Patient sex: F
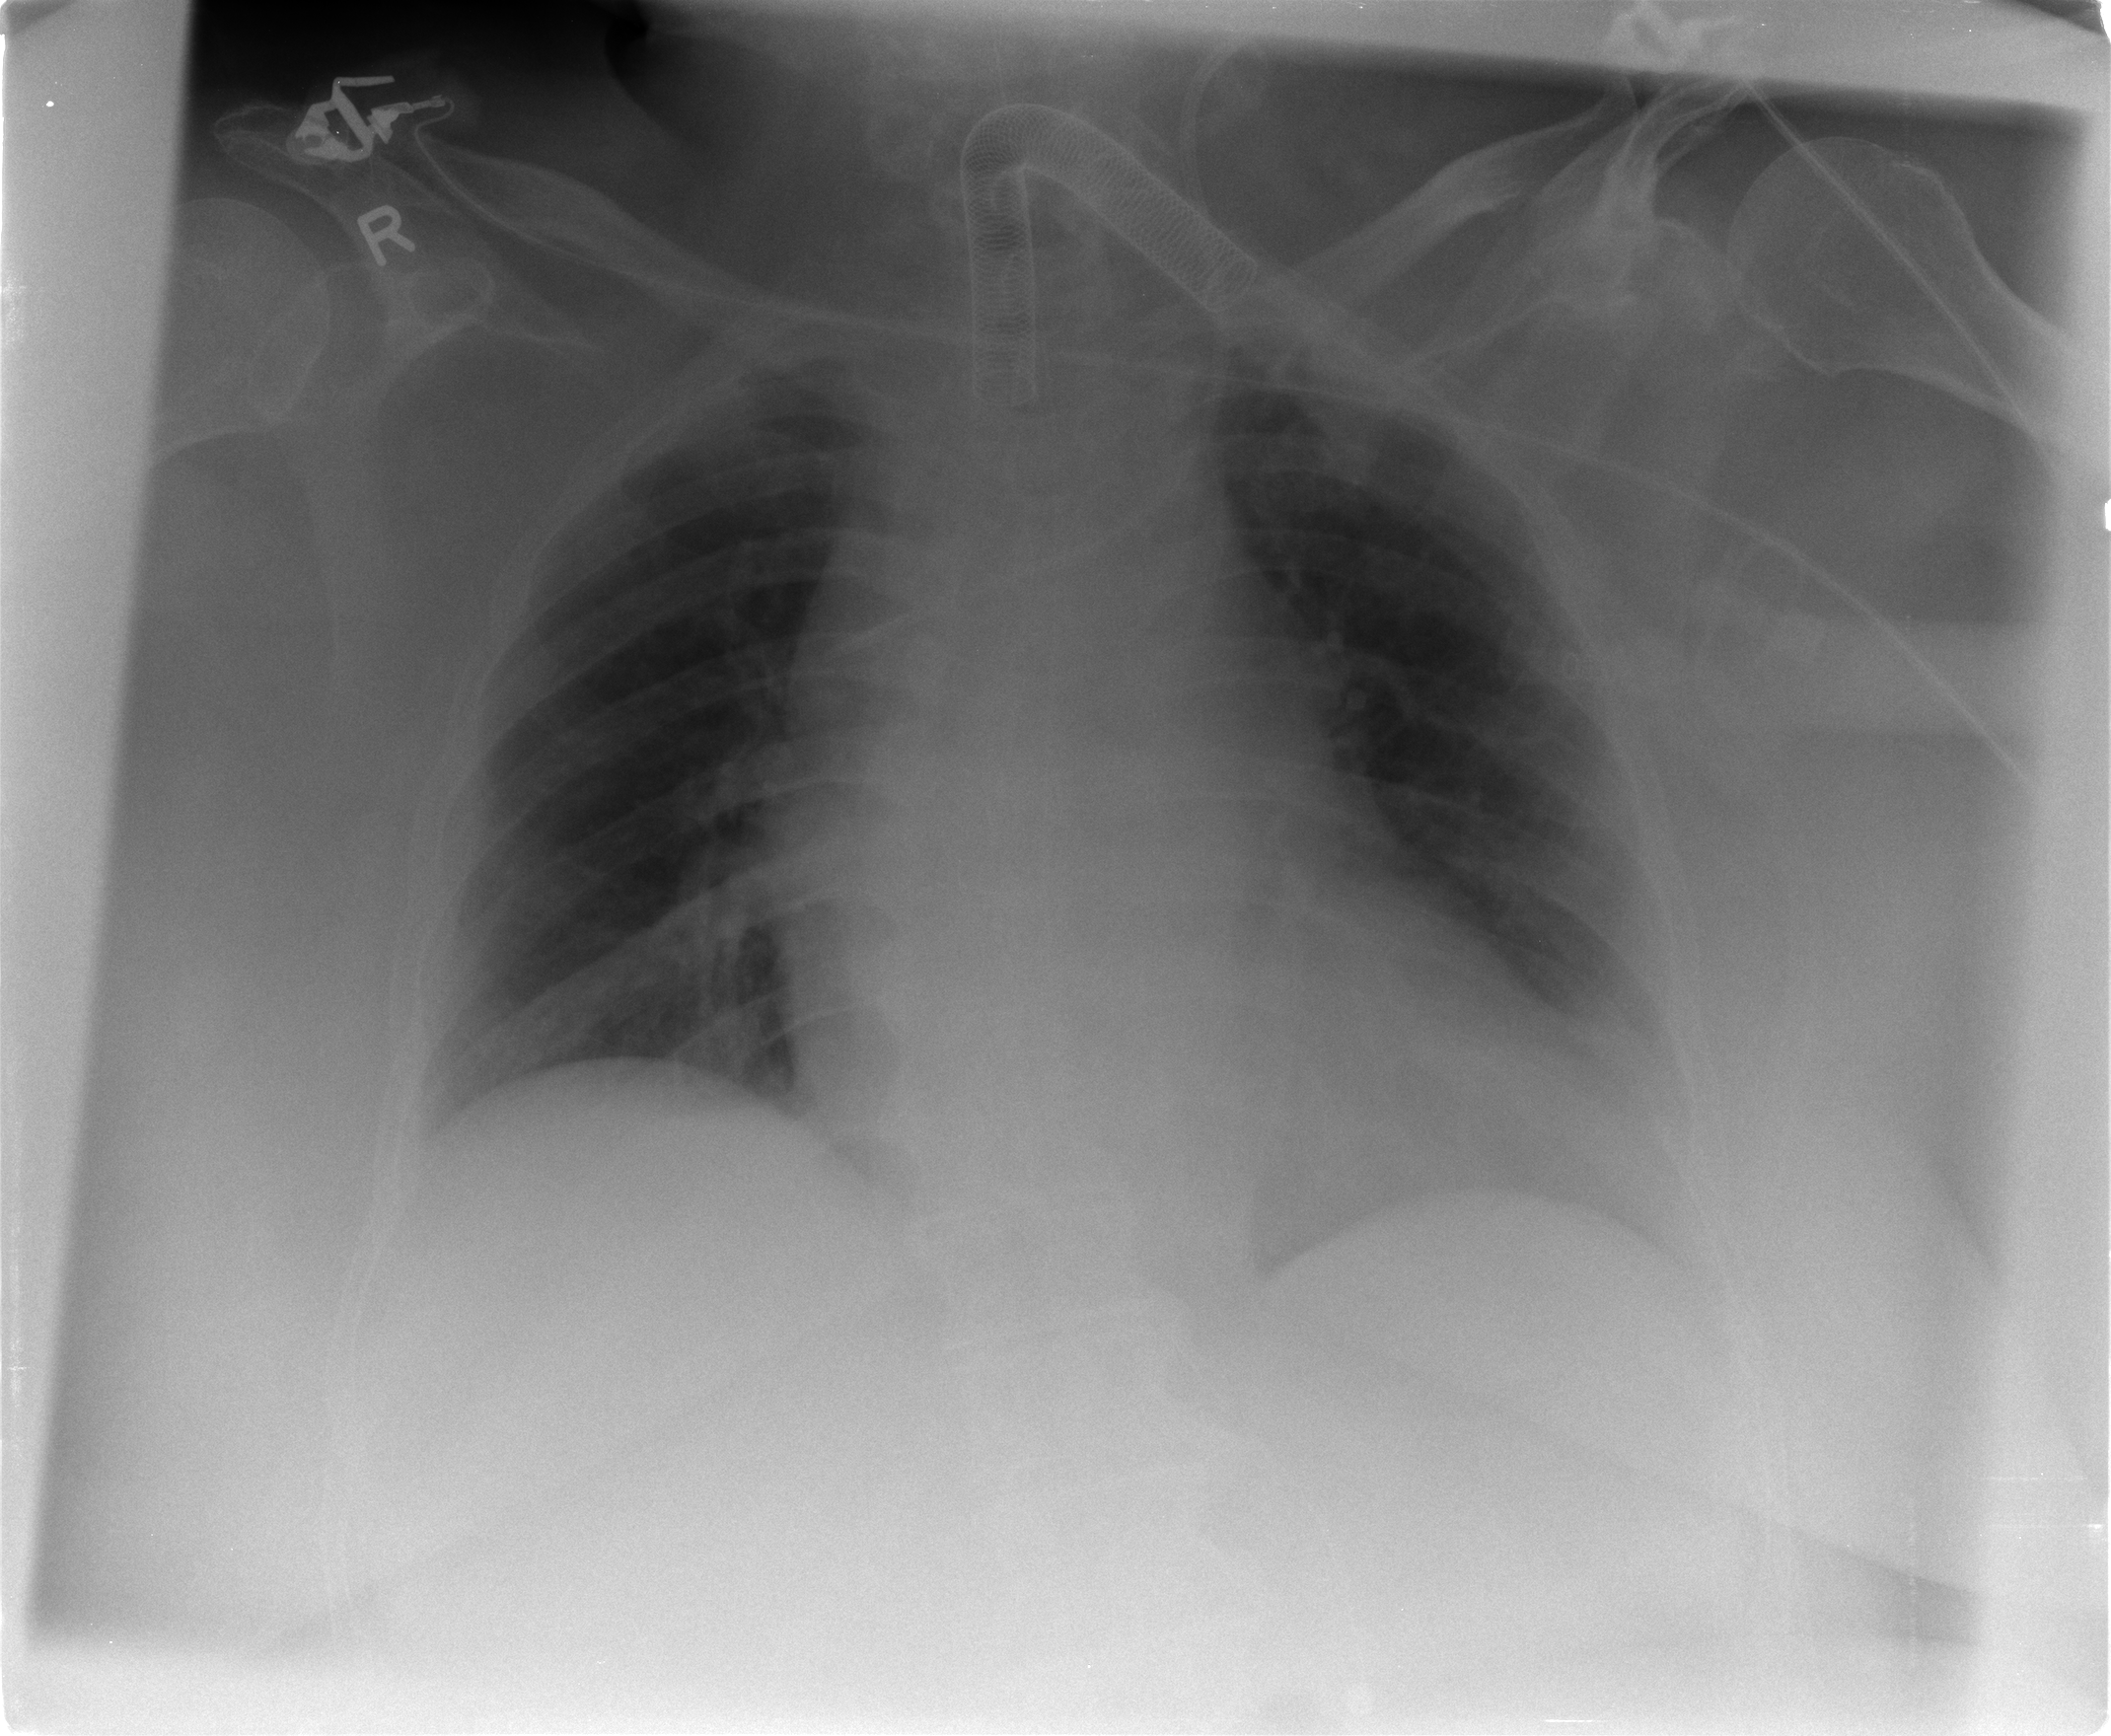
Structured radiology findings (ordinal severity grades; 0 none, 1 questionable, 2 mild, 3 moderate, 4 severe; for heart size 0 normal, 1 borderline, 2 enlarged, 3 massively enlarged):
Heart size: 1
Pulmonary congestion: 2
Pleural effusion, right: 0
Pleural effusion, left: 0
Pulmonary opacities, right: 0
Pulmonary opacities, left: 0
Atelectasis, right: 0
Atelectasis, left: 2